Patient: sex M, age 76
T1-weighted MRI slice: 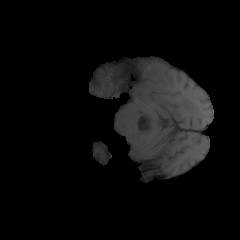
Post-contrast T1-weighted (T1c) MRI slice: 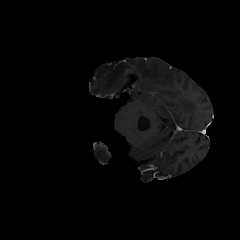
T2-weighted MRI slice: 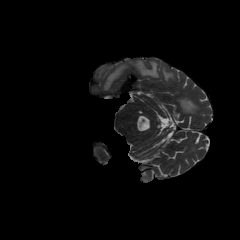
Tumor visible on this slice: yes
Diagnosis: Glioblastoma, IDH-wildtype
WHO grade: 4